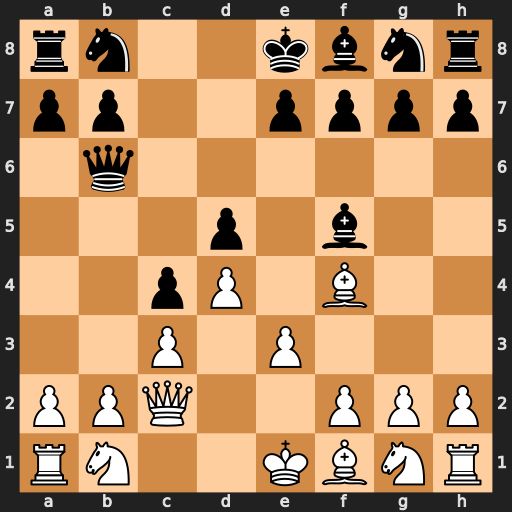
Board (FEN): rn2kbnr/pp2pppp/1q6/3p1b2/2pP1B2/2P1P3/PPQ2PPP/RN2KBNR
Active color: w
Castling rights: KQkq
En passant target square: -
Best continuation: Qxf5 e6 Qc2